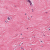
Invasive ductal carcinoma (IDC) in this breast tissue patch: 0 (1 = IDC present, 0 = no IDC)